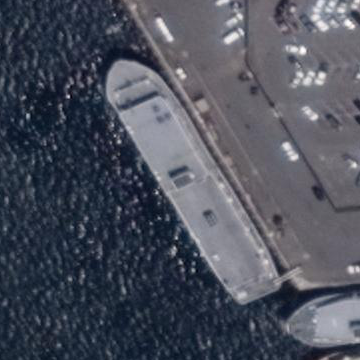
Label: civil